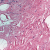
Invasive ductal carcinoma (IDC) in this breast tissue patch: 1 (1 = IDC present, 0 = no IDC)